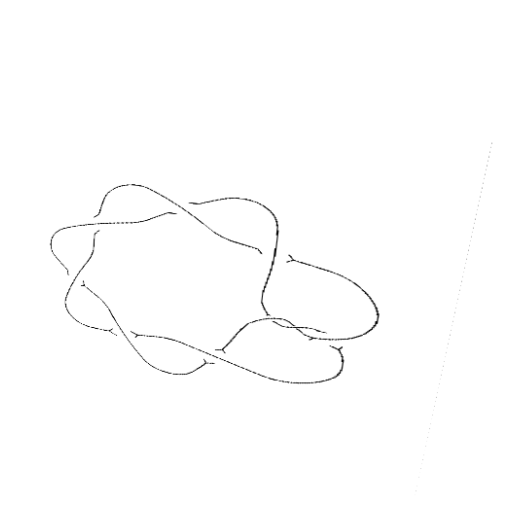
Crossing number: 9